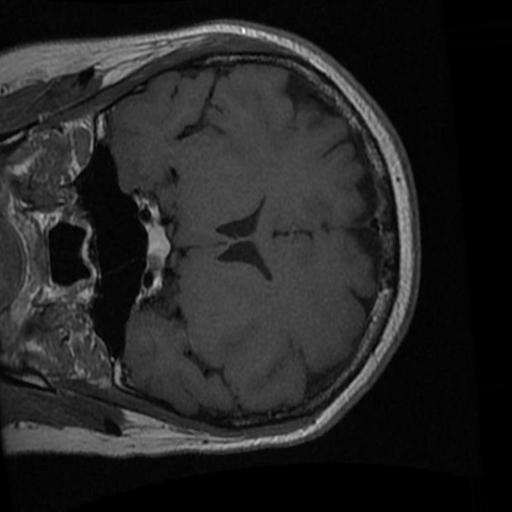
Label: brain_tumor